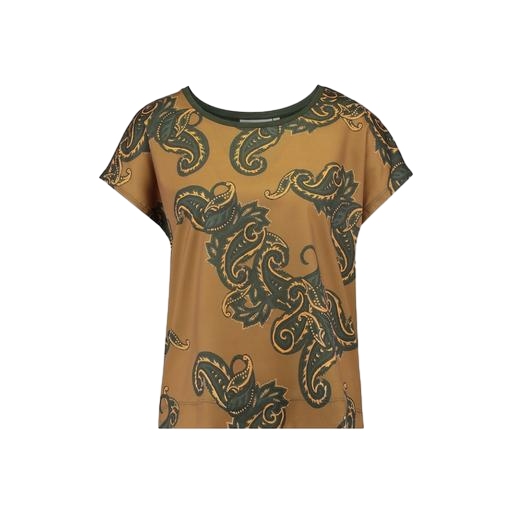
patterned tee, multicolor women's boxy lamé jacquard t-shirt gold, patterned t-shirt, white background